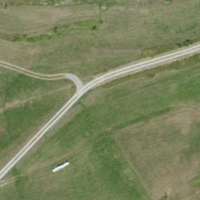
EUNIS habitat code: 26
Species observed at this site:
Emberiza citrinella
Melitaea didyma
Campanula trachelium